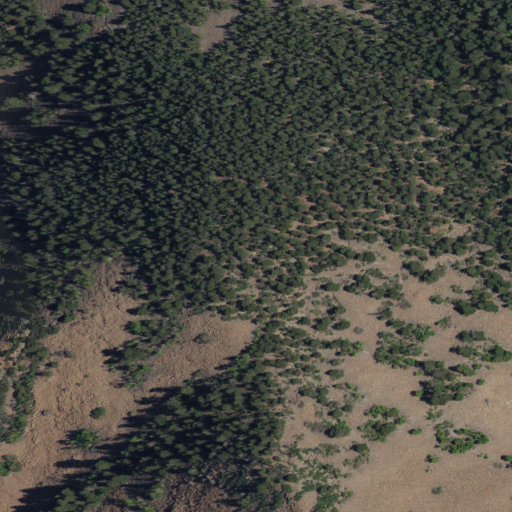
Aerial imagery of mountain in New Mexico named San Mateo Mountain containing evergreen forest, grassland, and shrub